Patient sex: F
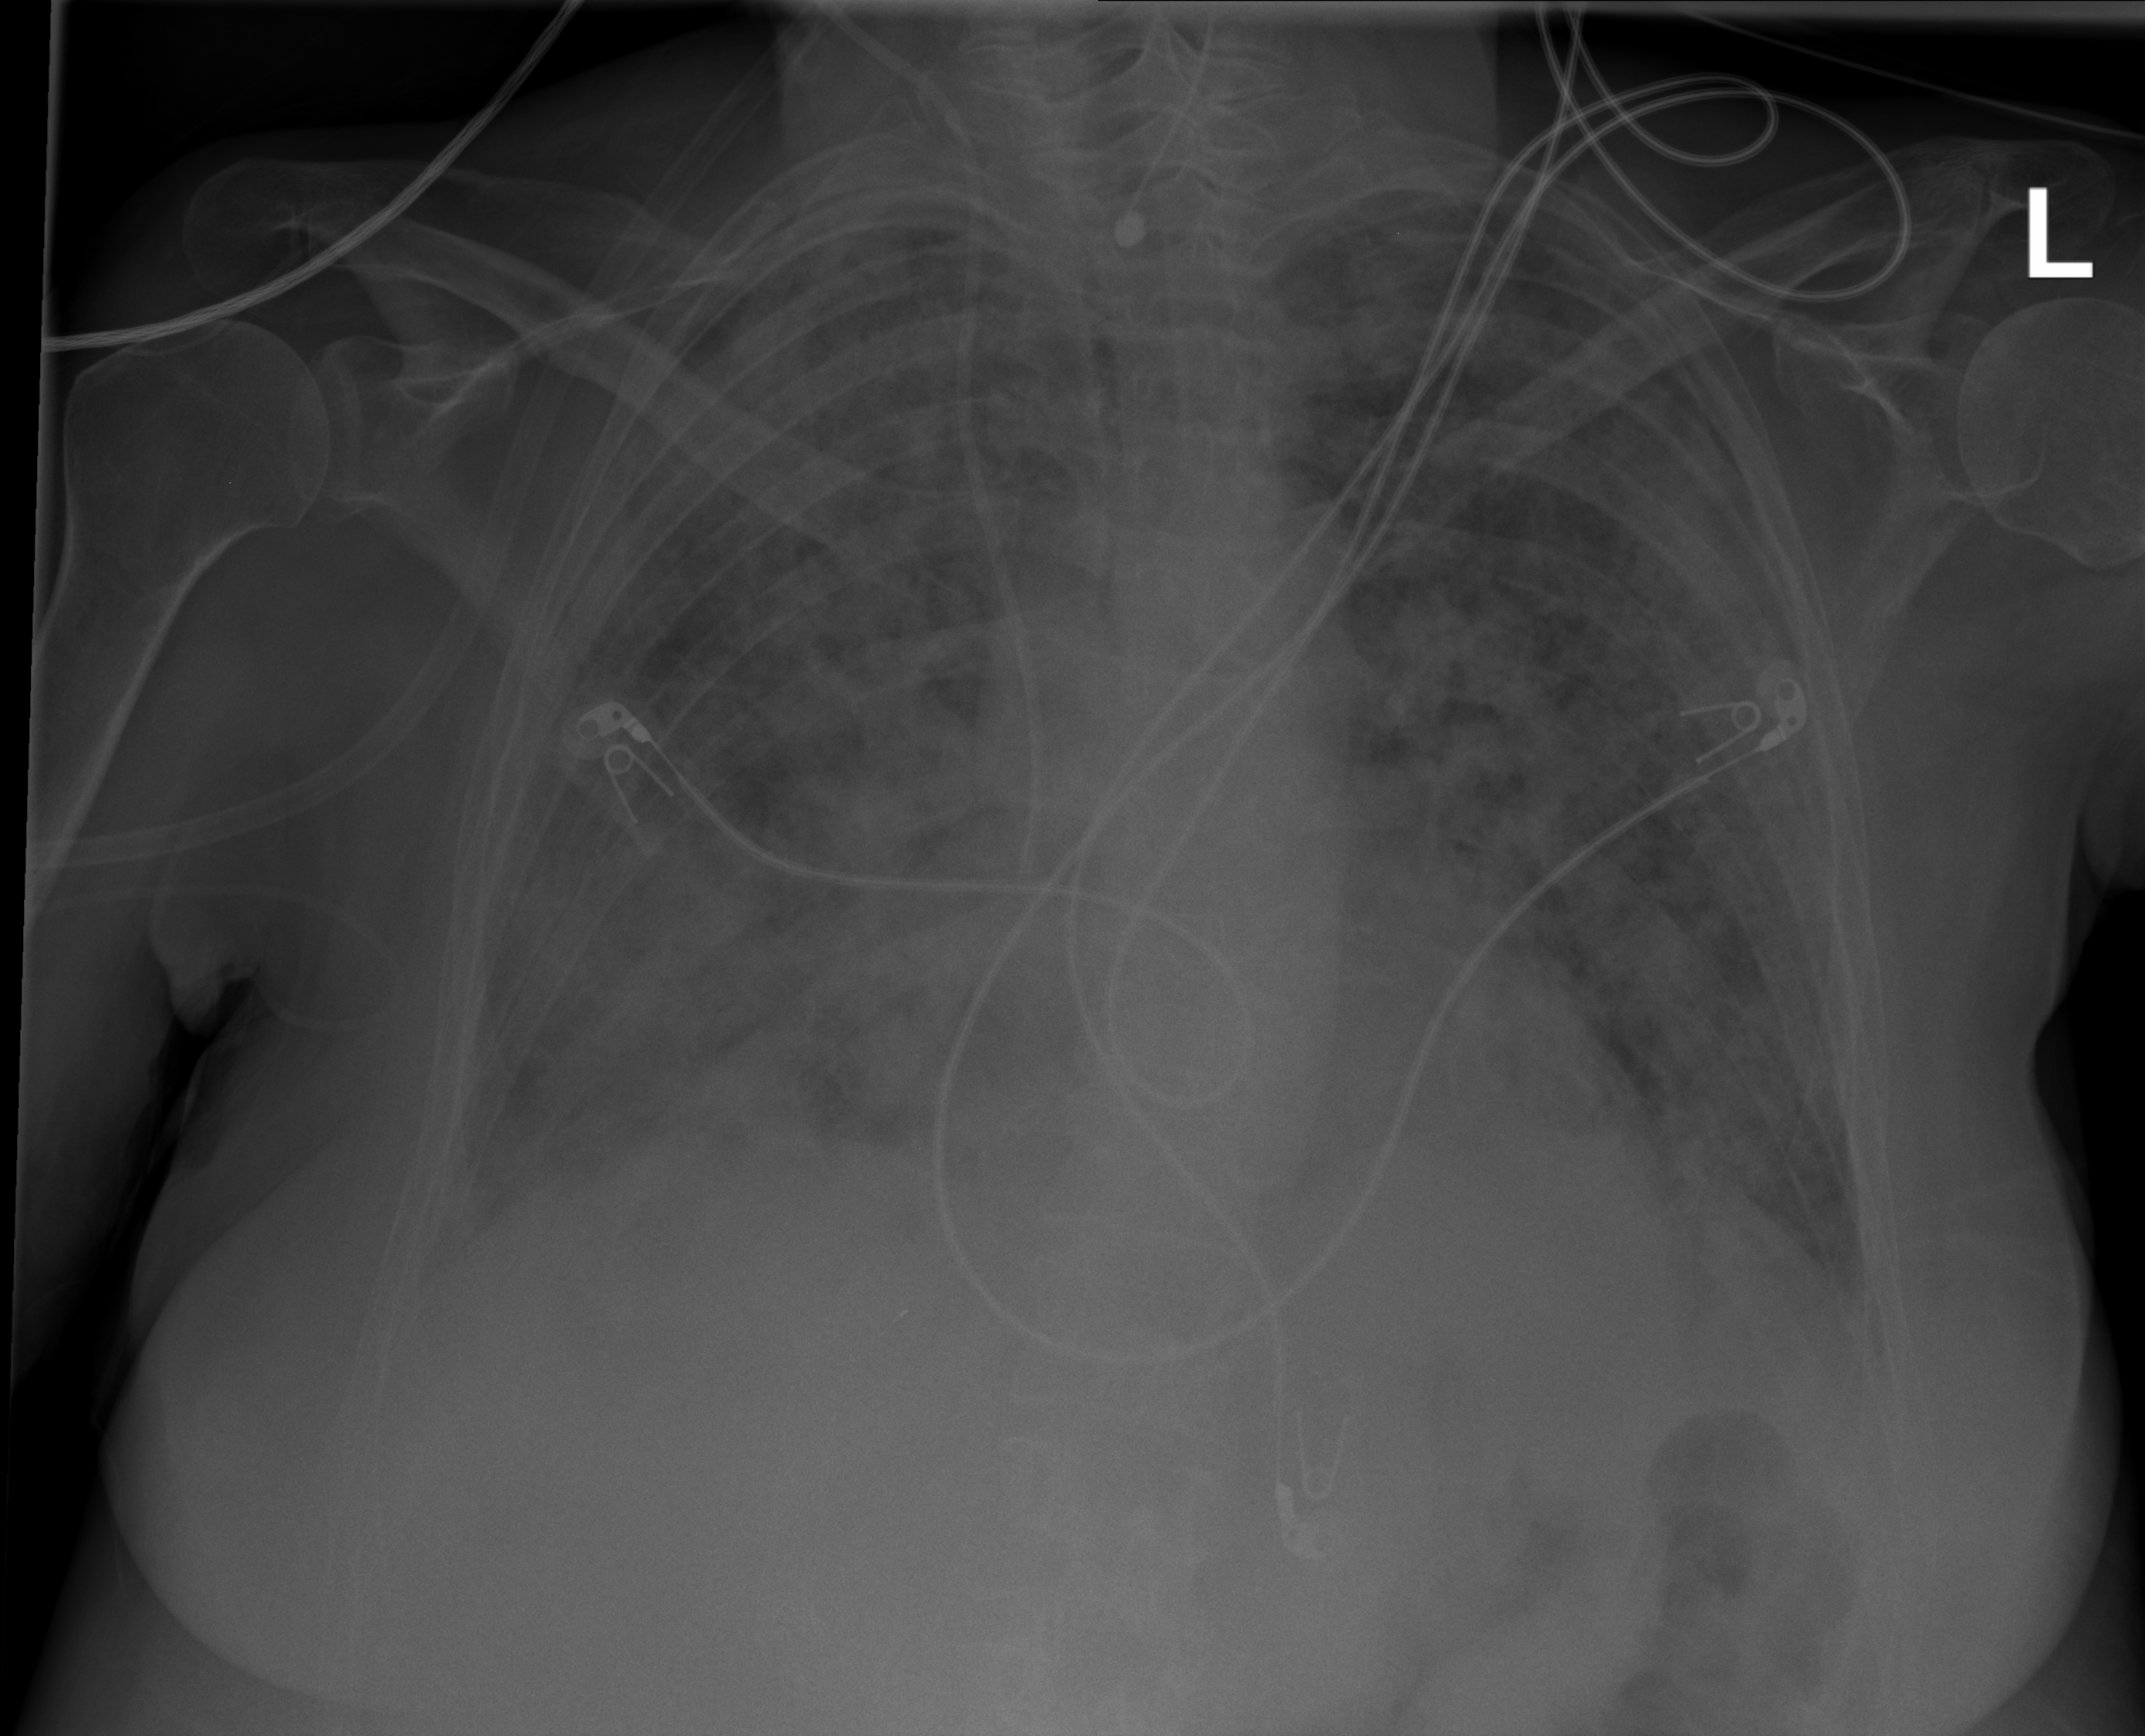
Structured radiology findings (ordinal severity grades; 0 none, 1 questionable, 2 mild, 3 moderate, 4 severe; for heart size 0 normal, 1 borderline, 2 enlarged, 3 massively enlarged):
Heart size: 1
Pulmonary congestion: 2
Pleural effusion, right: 2
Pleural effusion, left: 0
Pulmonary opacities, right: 3
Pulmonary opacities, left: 3
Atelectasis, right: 2
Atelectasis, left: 0